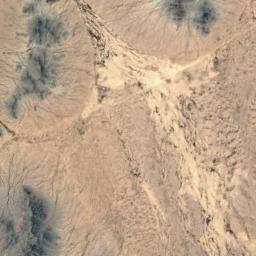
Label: desert